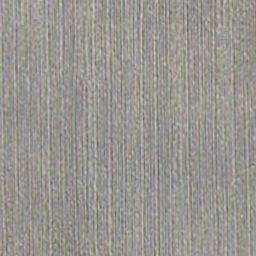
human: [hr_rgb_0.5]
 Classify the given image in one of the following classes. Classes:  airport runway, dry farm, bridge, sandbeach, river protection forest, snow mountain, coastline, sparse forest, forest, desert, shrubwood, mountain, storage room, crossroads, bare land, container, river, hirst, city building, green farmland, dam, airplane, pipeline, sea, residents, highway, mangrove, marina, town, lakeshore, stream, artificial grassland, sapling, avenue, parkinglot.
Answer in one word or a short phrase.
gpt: dry farm